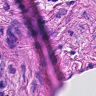
Metastatic tissue present: yes